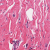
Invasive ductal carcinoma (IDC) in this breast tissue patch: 0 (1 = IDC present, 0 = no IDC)